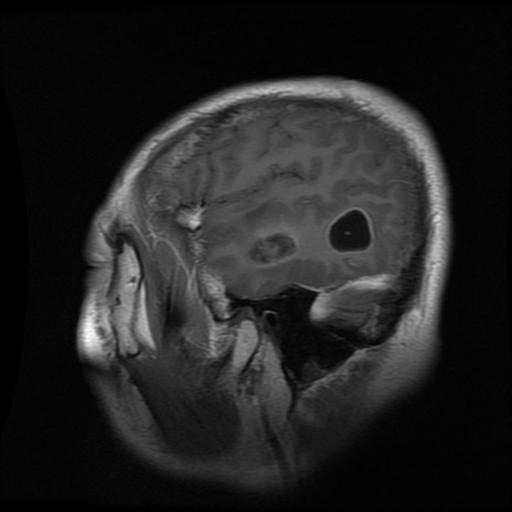
Label: glioma